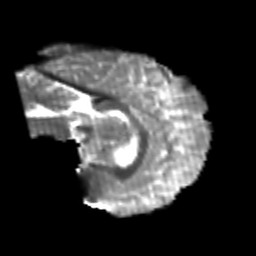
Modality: T2w
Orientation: sagittal
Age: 21
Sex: male
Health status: healthy
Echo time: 0.074 s